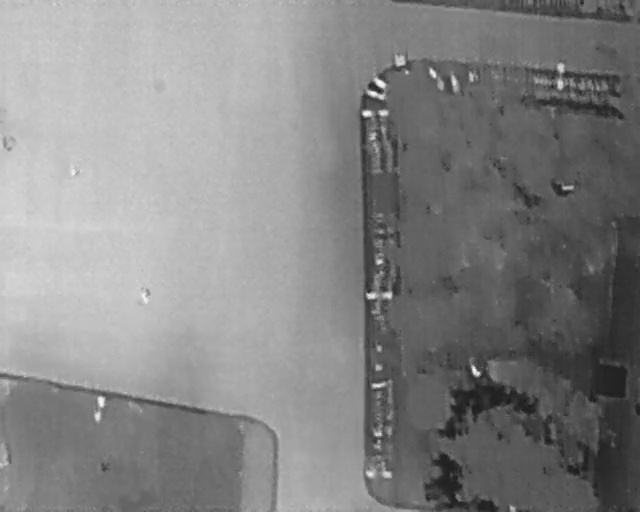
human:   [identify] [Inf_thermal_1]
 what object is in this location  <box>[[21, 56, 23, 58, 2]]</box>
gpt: <ref>1 medium person at the left</ref>